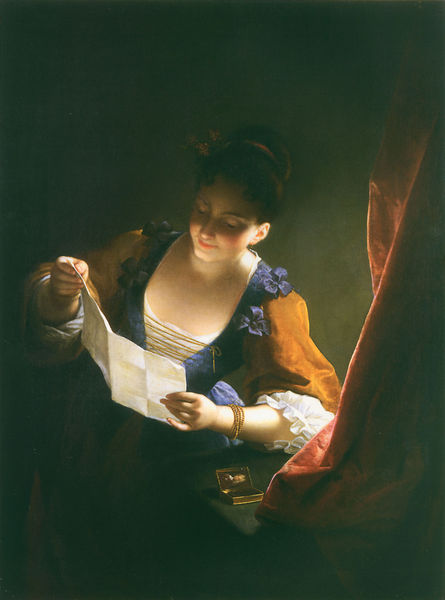
Titel: Femme lisant une lettre.Huile sur toile.
Künstler: Jean Raoux
Institution: Avignon, Musée Calvet
Schlagwörter: blau, dunkel, gemälde, weiß, gelb, mädchen, ausschnitt, blumen, bunt, frau, frisur, hell, kleid, licht, rot, knoten, ärmel, portrait, porträt, vorhang, haare, blatt, genre, papier, mieder, haarband, lesen, rüschen, zettel, dose, literatur, kiste, schachtel, armband, armreif, brief, lichtquelle, leser, lesend, leserin, schatulle, bumen, kästchen, dunkelhaarig, kistchen, lesenpapier, schnürrung, frai brief